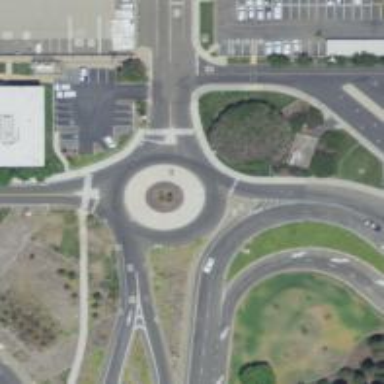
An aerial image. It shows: Unclassified road that forms roundabout at the junction.